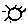
Label: sun